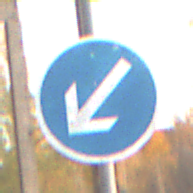
Verkehrszeichen: VorgeschriebeneVorbeifahrtLinks
Umgebung: Roofed, Suburban
Tageszeit: SunriseSunset
Wetter: Clear
Licht: Natural
Jahreszeit: NotSpecified
Kontrast: MediumContrast